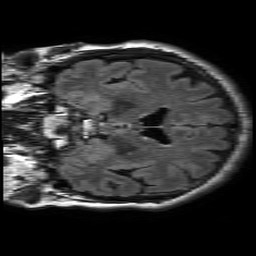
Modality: FLAIR
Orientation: coronal
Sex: female
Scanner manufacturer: philips
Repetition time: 11 s
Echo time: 0.125 s